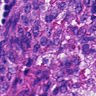
Metastatic tissue present: no